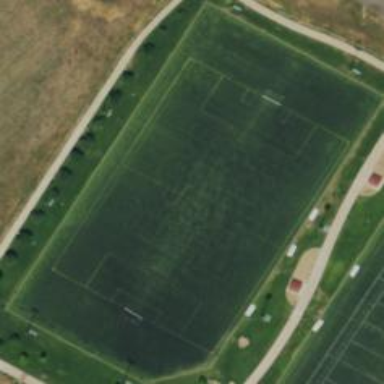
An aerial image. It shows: Soccer pitch for outdoor sports and leisure activities.